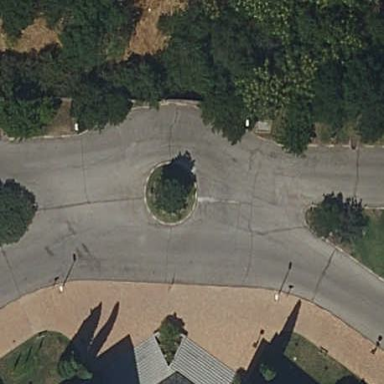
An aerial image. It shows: Service road that forms roundabout.